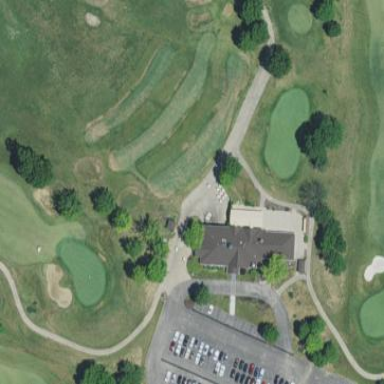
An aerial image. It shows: Grass area designated as golf tee.